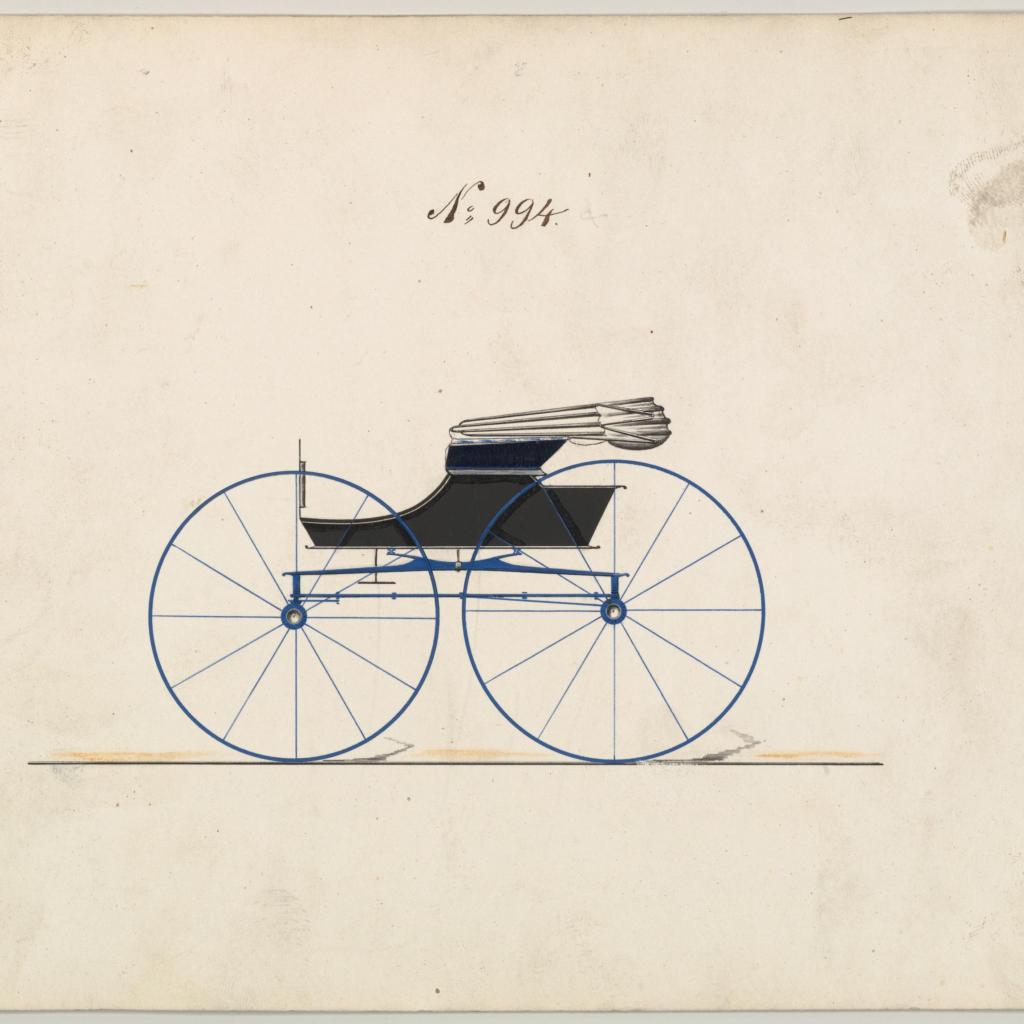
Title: Design for Wagon, no. 994
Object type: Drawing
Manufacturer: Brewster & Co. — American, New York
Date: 1850–70
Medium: Pen and black ink, watercolor and gouache with gum arabic.
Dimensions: sheet: 6 13/16 x 9 3/4 in. (17.3 x 24.8 cm)
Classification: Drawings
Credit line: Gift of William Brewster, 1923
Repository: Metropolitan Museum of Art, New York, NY